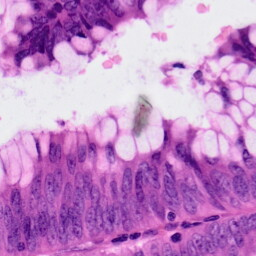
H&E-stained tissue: Colon